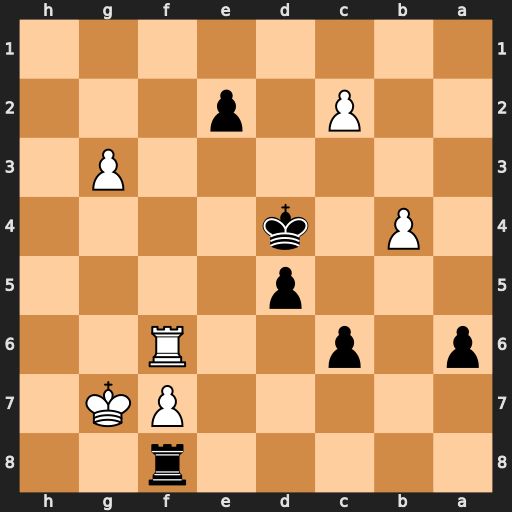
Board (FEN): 5r2/5PK1/p1p2R2/3p4/1P1k4/6P1/2P1p3/8
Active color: b
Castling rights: -
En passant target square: -
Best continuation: Rxf7+ Kxf7 e1=Q